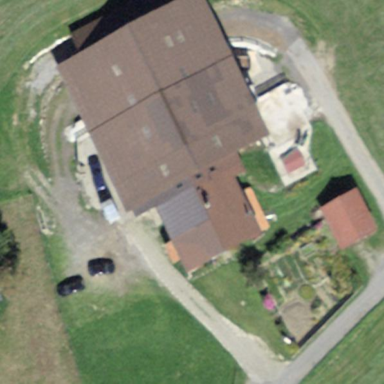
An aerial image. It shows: Farm building.